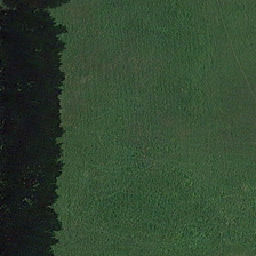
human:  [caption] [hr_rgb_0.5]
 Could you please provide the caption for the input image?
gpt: Two vertical rows of green trees are near the pasture.

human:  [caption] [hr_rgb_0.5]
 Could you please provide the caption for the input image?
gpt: Two vertical rows of green trees are close to a meadow.

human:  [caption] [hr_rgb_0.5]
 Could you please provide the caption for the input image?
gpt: The grass next to two rows of green trees

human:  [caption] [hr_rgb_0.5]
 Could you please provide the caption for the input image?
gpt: two vertical rows of green trees are close to a piece of grass.

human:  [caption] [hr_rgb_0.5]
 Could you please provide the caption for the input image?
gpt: Two vertical lines of green trees are near a patch of meadow.